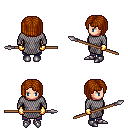
a pixel art fantasy rpg character, female body template, human, light skin, chain mail, magenta pants, brunette pageboy hairstyle, gold gloves, metal boots, spear, four views (front, back, left, right), 2x2 character sprite sheet, small pixel art, hard edges, no anti-aliasing